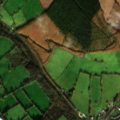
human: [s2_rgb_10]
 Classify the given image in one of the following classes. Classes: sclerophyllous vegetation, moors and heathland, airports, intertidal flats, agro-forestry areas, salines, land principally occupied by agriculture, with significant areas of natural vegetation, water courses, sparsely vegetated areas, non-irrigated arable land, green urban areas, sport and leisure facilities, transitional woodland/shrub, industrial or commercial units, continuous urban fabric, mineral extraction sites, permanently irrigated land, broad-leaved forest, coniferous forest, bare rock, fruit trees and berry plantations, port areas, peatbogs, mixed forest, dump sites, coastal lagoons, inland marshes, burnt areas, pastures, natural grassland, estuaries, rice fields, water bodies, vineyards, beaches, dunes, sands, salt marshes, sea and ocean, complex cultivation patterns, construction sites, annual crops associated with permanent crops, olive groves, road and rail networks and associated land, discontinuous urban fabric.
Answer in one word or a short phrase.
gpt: discontinuous urban fabric, non-irrigated arable land, pastures, coniferous forest, transitional woodland/shrub